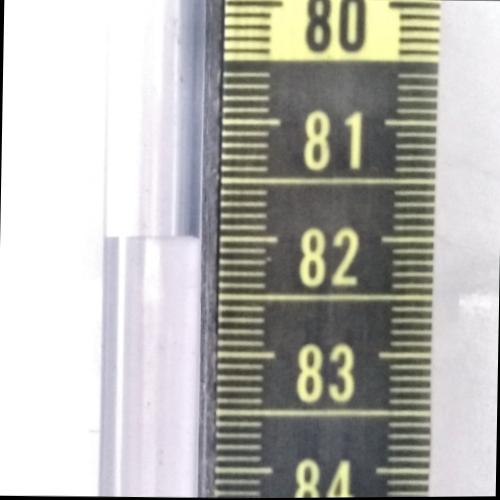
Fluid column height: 82.0 cm